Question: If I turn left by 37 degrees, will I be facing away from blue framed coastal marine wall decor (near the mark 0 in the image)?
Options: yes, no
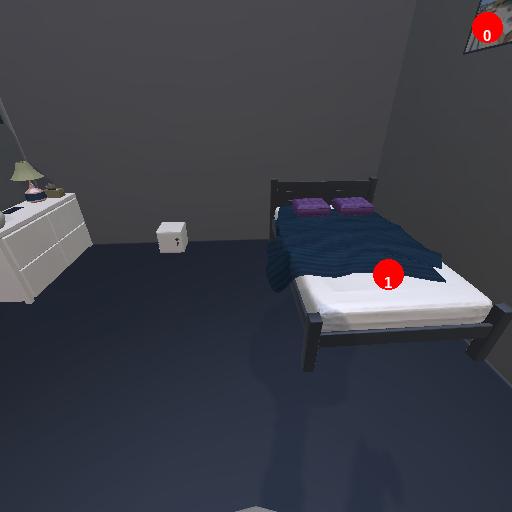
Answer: yes